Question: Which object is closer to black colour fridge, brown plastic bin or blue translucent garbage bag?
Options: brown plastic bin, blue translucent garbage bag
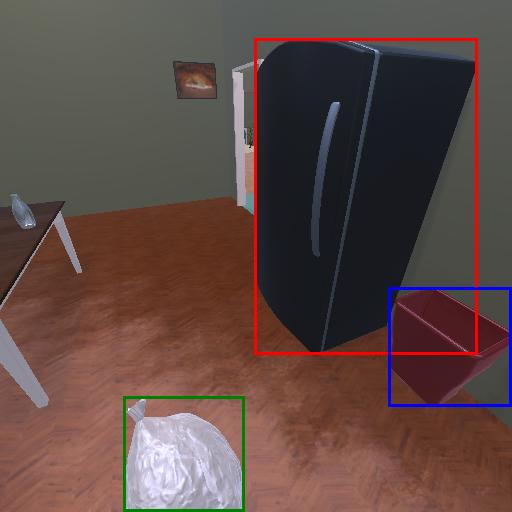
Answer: brown plastic bin